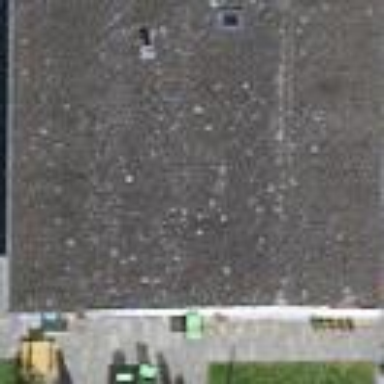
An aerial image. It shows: Building with tile roof.